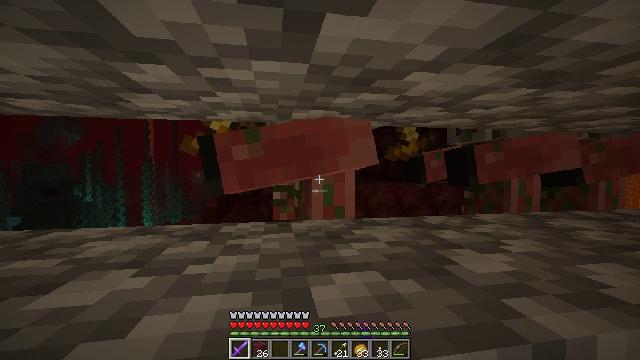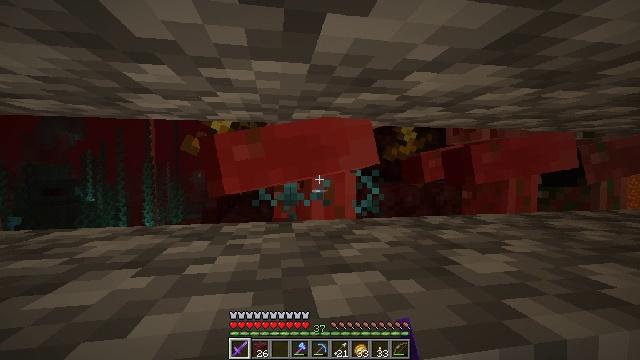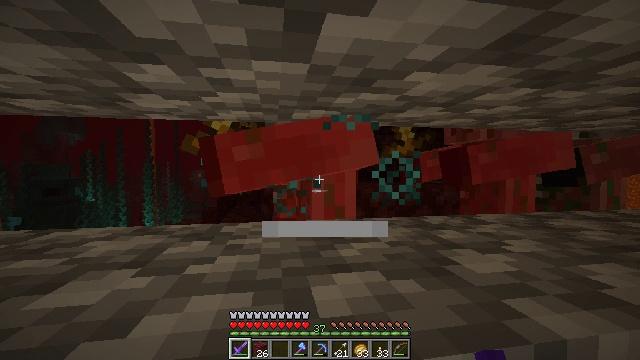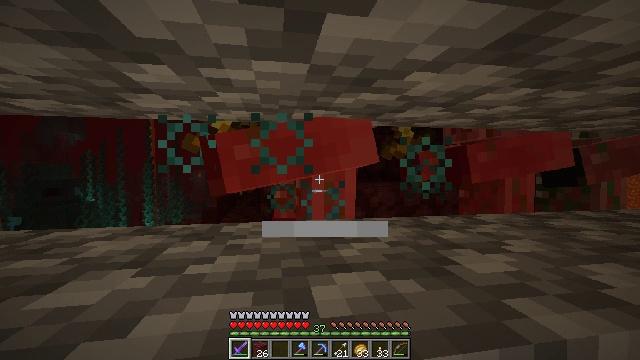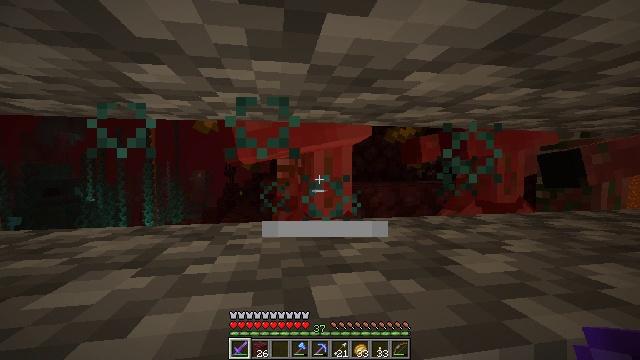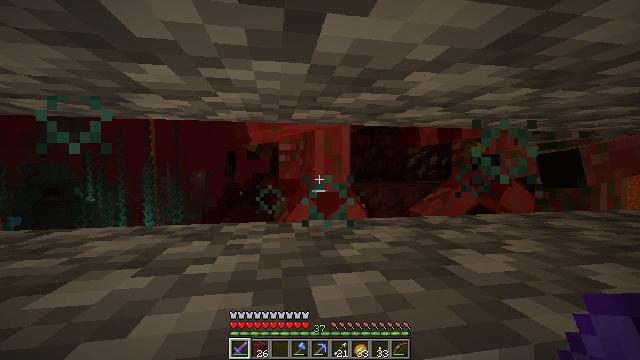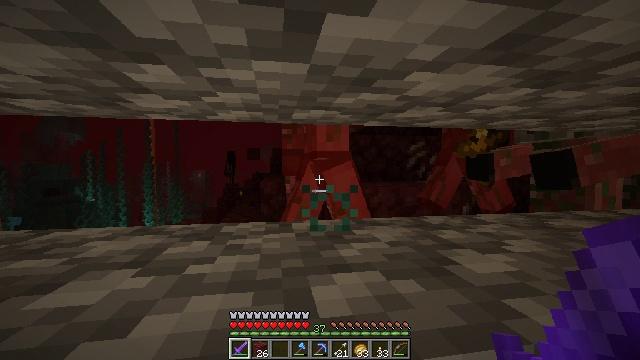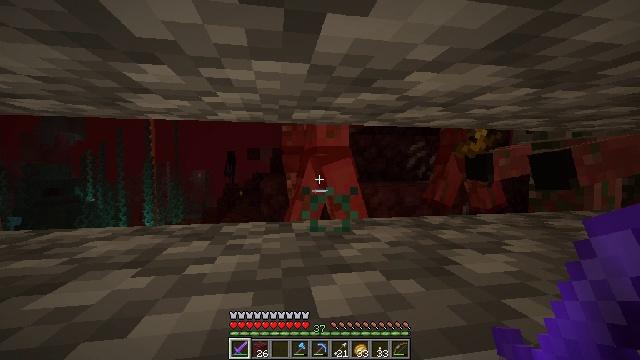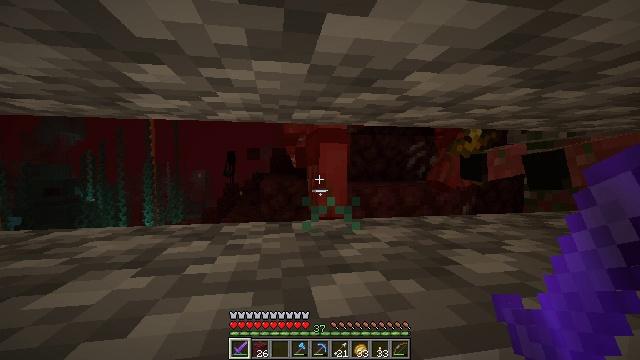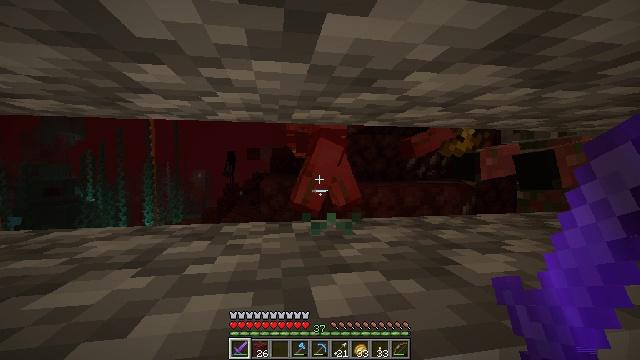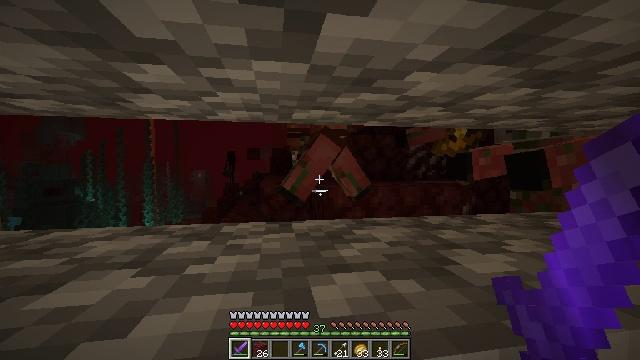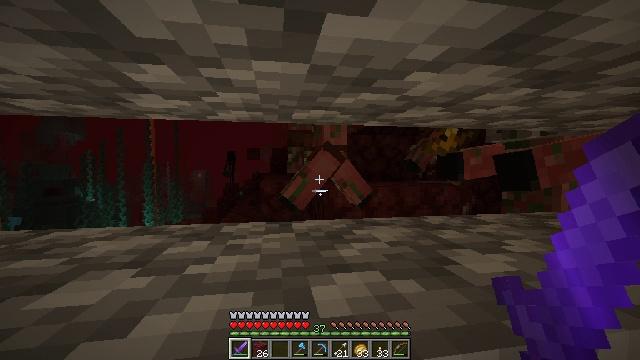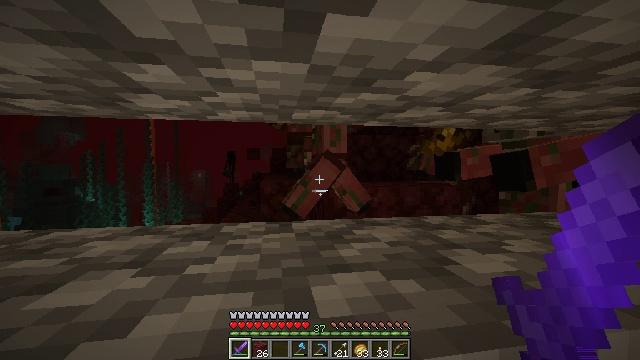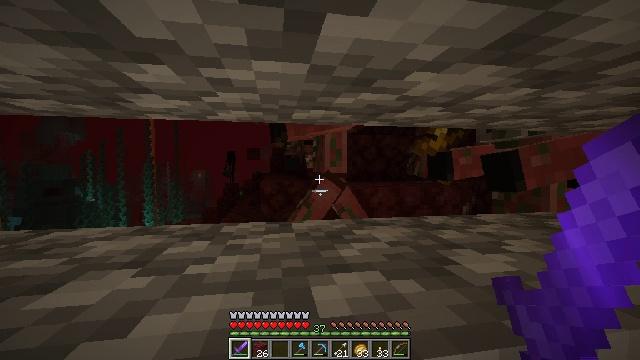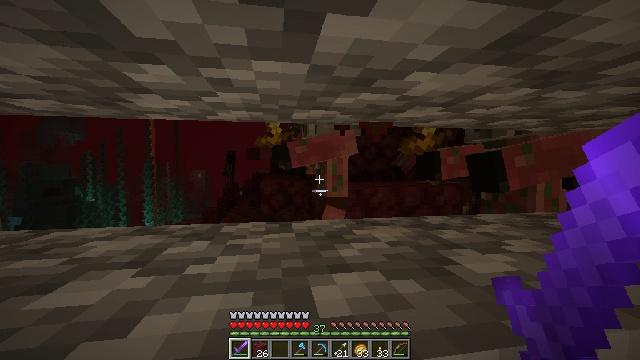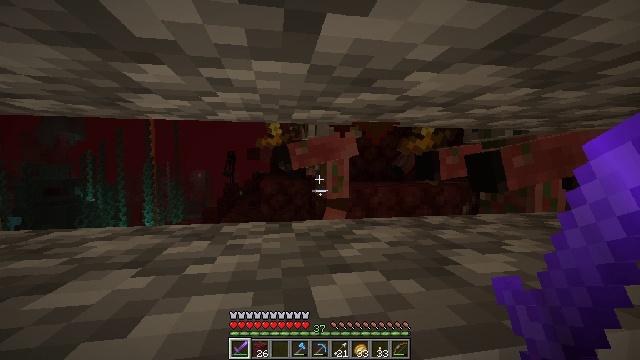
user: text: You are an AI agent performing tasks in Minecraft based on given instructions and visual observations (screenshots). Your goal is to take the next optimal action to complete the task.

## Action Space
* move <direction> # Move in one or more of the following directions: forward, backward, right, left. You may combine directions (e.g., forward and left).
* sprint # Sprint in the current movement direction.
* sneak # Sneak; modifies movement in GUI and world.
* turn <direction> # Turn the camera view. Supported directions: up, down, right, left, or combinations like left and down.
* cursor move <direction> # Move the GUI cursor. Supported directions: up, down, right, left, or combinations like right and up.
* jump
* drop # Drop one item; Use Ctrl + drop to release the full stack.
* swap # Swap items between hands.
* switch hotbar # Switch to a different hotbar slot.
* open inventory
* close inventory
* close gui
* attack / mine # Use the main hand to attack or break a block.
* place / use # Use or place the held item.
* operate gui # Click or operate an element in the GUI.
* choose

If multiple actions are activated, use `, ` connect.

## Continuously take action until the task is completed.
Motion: motion action
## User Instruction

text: Kill nether mobs.
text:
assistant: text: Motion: no_op
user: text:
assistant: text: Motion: no_op
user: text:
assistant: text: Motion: no_op
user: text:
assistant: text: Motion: no_op
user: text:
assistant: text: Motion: no_op
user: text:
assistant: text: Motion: no_op
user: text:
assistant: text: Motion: no_op
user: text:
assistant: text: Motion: no_op
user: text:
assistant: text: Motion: no_op
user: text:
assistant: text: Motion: no_op
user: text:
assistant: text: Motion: no_op
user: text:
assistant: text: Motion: no_op
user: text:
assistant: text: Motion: no_op
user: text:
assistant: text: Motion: no_op
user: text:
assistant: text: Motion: no_op
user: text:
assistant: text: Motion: no_op
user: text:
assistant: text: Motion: no_op
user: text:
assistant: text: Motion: no_op
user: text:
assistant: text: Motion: no_op
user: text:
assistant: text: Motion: no_op
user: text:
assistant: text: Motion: no_op
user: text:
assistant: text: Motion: no_op
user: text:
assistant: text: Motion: no_op
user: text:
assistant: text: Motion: no_op
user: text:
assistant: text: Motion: no_op
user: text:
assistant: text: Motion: no_op
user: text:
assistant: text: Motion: no_op
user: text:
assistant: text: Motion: attack / mine
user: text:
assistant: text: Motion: attack / mine
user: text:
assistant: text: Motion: attack / mine